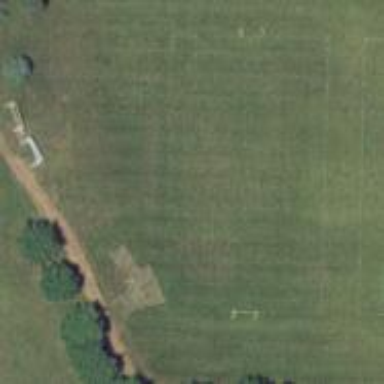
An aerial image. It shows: Soccer pitch for outdoor sports and leisure activities.